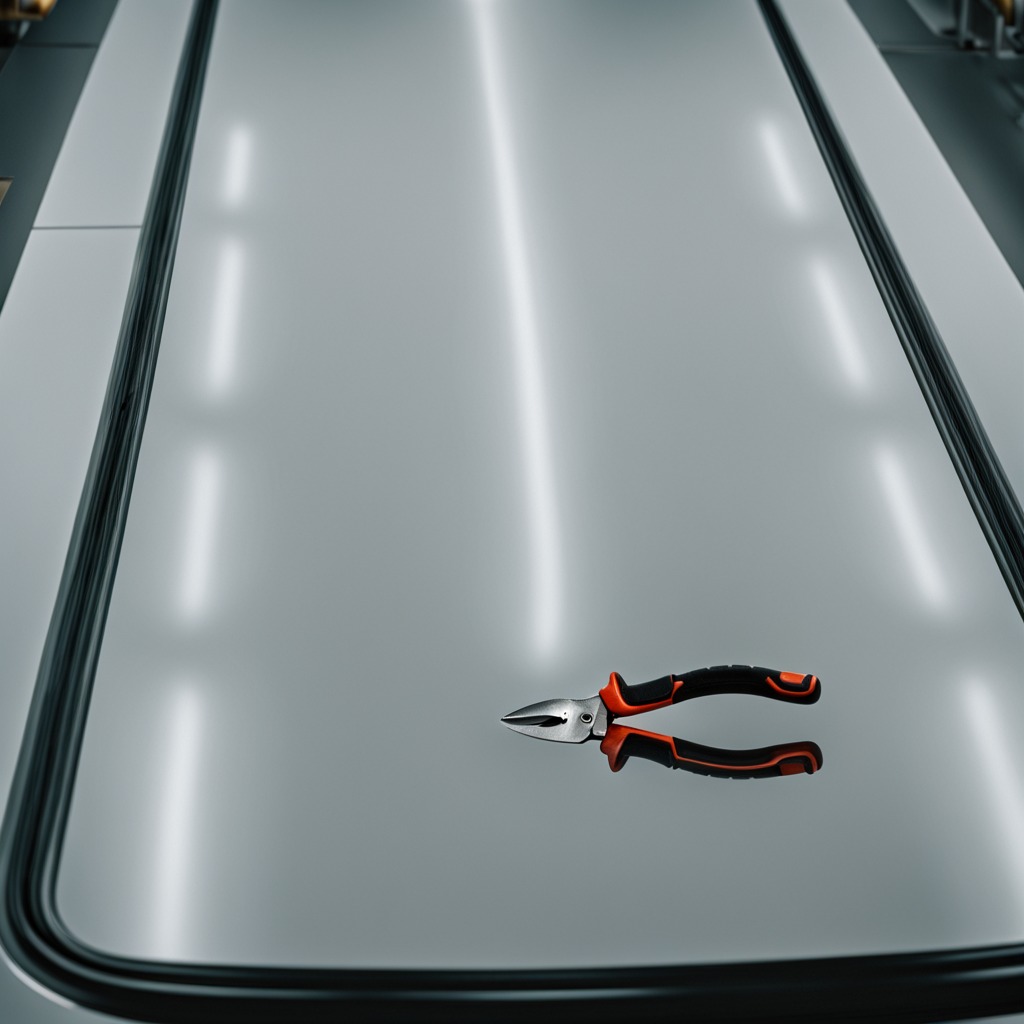
A plier is lying on the table in a ship maintenance bay.